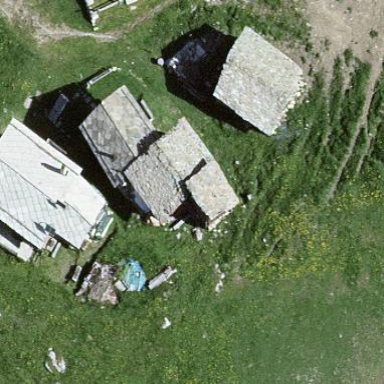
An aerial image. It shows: Simple house.